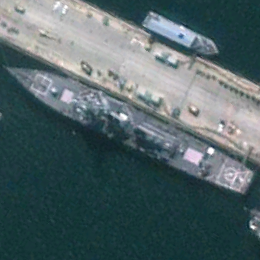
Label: destroyer